Question: I am attempting to do some graph analysis on the Dewey Decimal Classification, so that I can make a distance between two books. The DDC has several relations: "hierarchy", "see-also", "class-elsewhere", here I represent them with different colours. Since these relations are not symmetric you will notice we have a Directed Graph. Below is a picture of the graph of all vertices maximum 4 edges away from 394.1.

The distance metric between classifications A and B, should be the shortest path between A and B. However the colours have no inherent weighted value or preference. But the user will give provide one. So given a dictionary of weights, example:
'''
weights_dict_test = {'notational_hiearchy':1,
'see_reference':0.5,
'class_elsewhere':2}
'''
I would like to return the weighted shortest path. I thought that would not be a problem if I could preprocess all simple paths between the two nodes, and then find which was the shortest given the weights dict. However since the graph contains >50,000 nodes. Computing 'nx.all_simple_paths(G, a, b)' has not returned after 24 hours of computation. Are there any suggestions for parallelizing finding 'all_simple_paths'. Or a technique to compute the shortest path given the 'weights_dict' that does not involve computing 'all_simple_paths'?
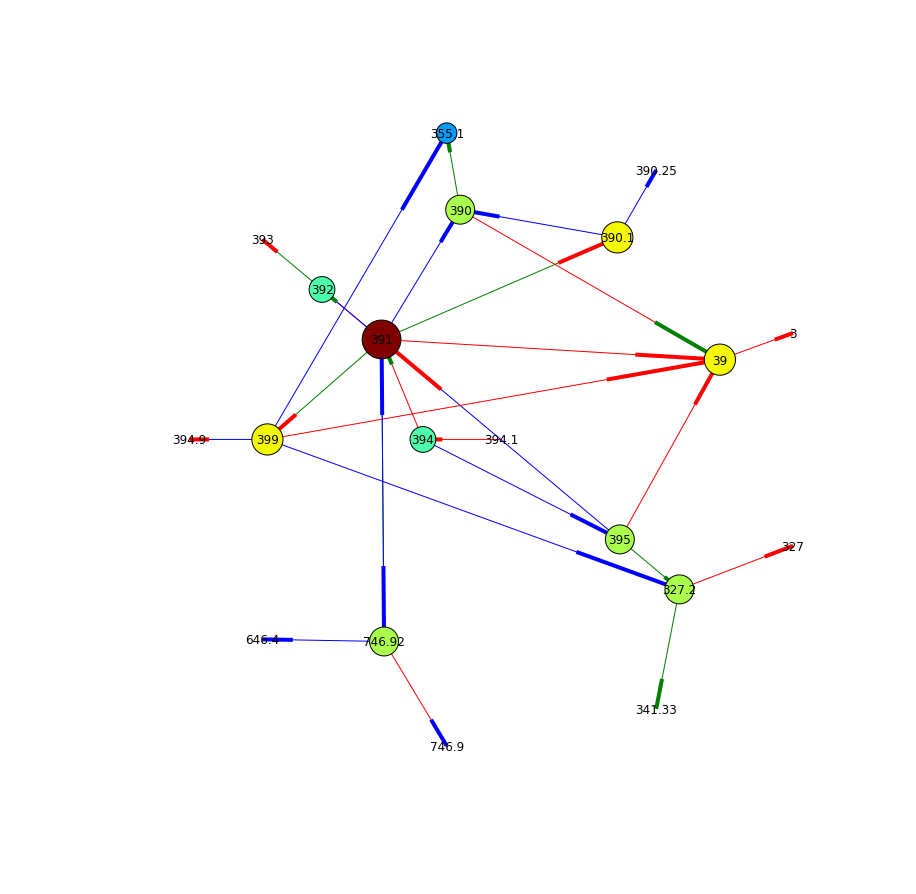
Answer: Thanks to @CorleyBrigman. The solution is to create a new Graph 'W' from 'G', replacing the colours of 'G' with weights you desire. Then you can efficiently use the 'nx.shortest_path' and 'nx.shortest_path_length' with their typically fast runtimes.
'''
In [23]:
def update_weights(G, weights_dict):
W = nx.DiGraph()
for m in G.nodes():
for n in G[m].iterkeys():
relation = G[m][n]['rel']
weight = weights_dict[relation]
W.add_edge(m, n, rel=weights_dict[relation])
return W
In [41]:
weights_dict_test = {'notational_hiearchy':50,
'see_reference':0.6,
'class_elsewhere':1}
In [42]:
W = update_weights(G, weights_dict_test)
In [43]:
print len(W)
print len(G)
43241
43241
In [45]:
nx.shortest_path_length(W, '394.1', '341.33',weight='rel')
Out[45]:
52.2
'''